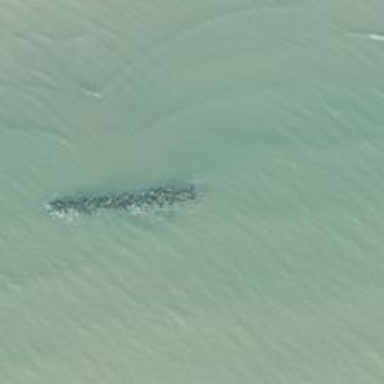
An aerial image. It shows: Breakwater structure.